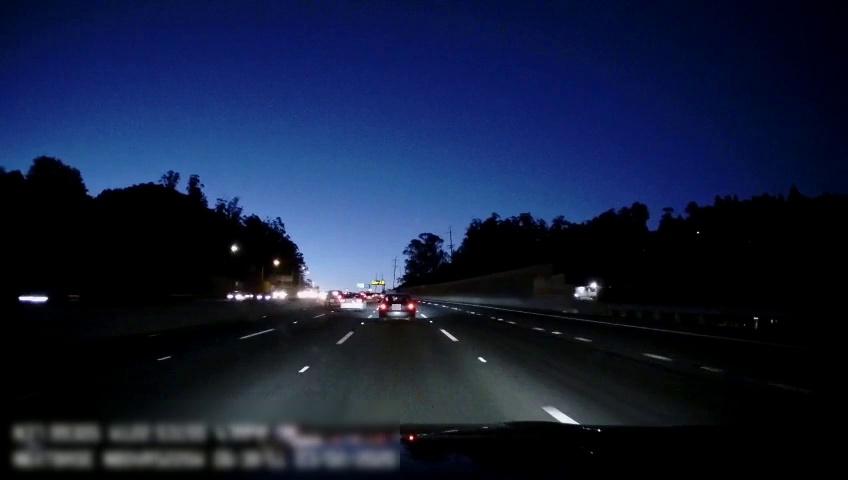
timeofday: Night
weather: Other
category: Drivable Space
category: Vehicles | Car
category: Vehicles | Truck
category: Vehicles | Car
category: Vehicles | SUV
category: Vehicles | SUV
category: Vehicles | SUV
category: Vehicles | SUV
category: Lanes | Alternate Lane
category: Lanes | Alternate Lane
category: Lanes | Current Lane
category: Lanes | Current Lane
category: Lanes | Alternate Lane
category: Lanes | Alternate Lane